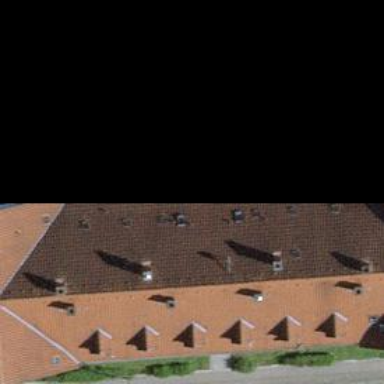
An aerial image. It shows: Gabled roof on building that houses apartments.